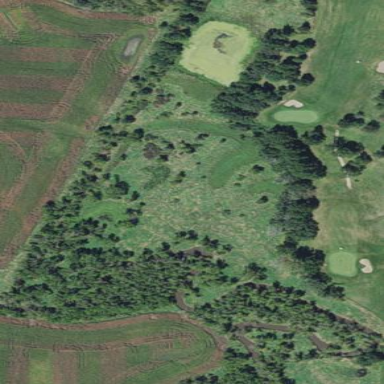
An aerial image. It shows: Area labeled as out of bounds on golf course.